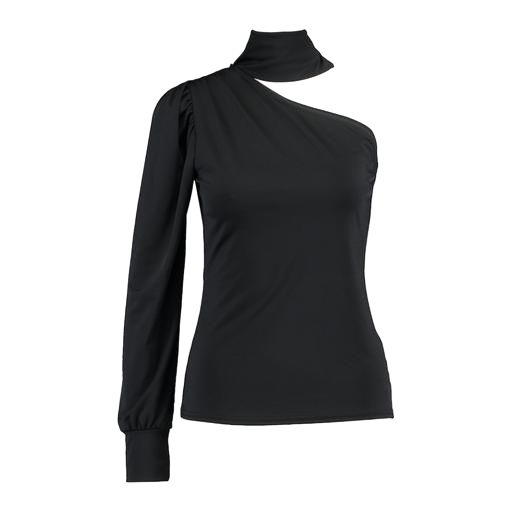
black one shoulder balloon shirt, black one-shoulder top, black mock-neck cold shoulder top, white background